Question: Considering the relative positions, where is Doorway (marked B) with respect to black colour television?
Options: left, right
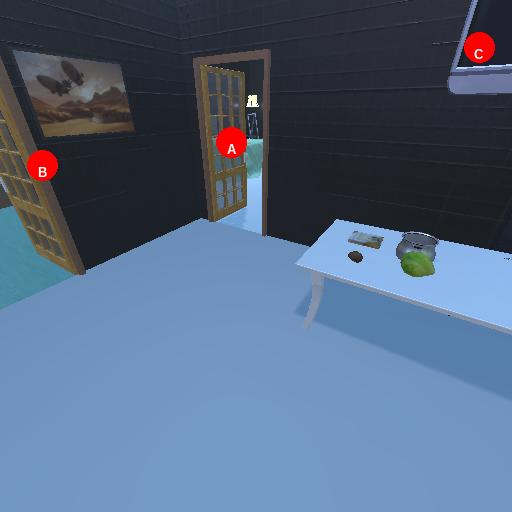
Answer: left